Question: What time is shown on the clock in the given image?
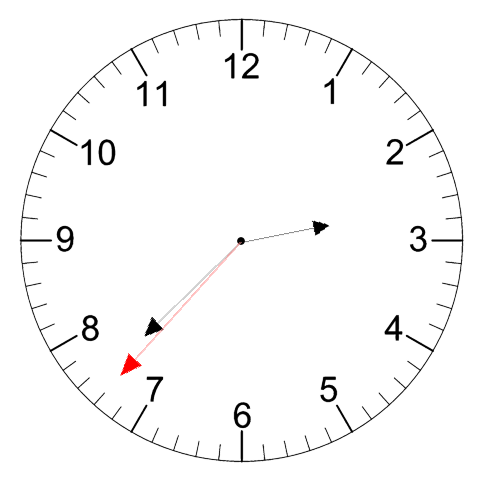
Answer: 02:37:37